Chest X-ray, AP view. Patient: 46 years old, sex F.
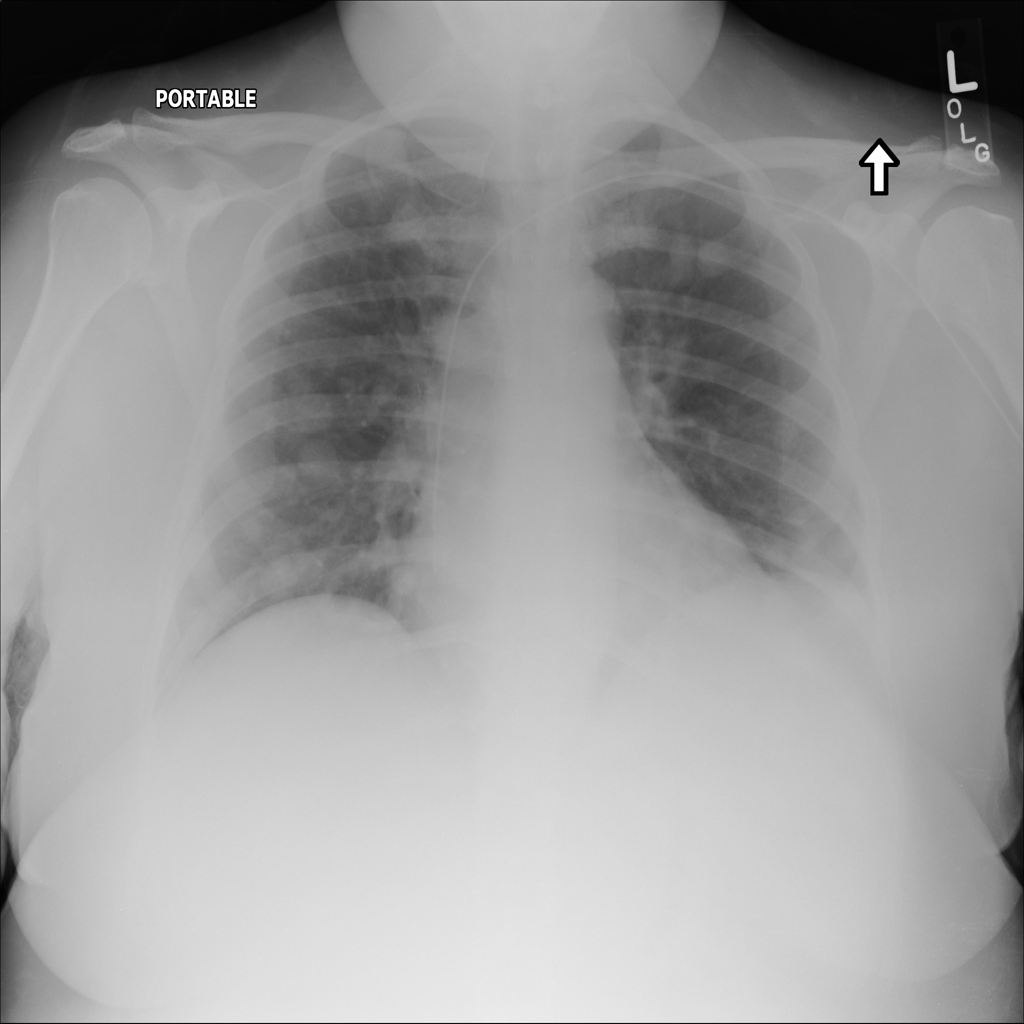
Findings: Nodule